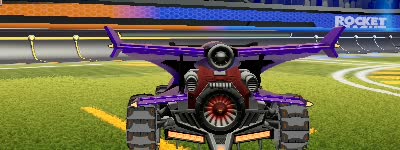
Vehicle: aftershock